Aerial crown-view tile of a tropical tree (Barro Colorado Island, Panama), acquired 20240813:
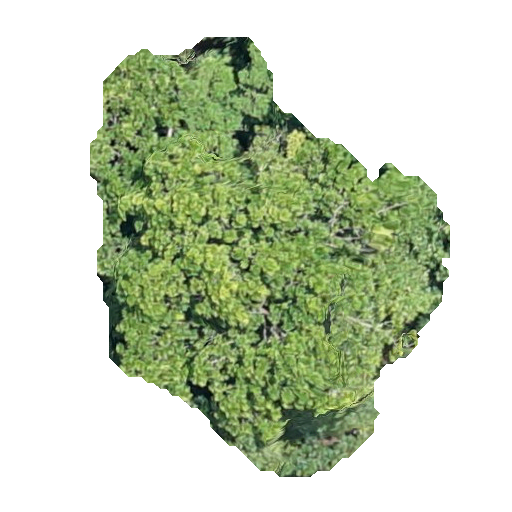
Species: Anacardium excelsum
GBIF accepted scientific name: Anacardium excelsum
Crown area: 158.888 m²